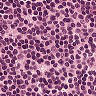
Metastatic tissue present: no